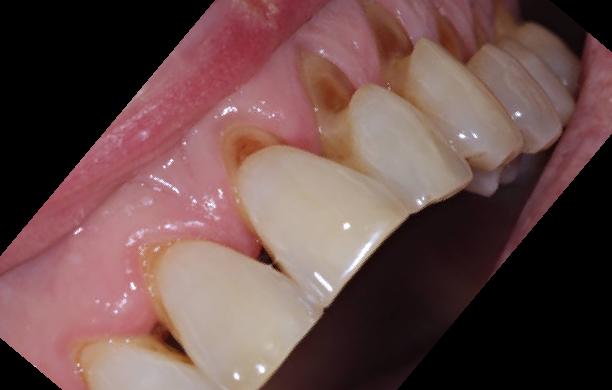
Condition: Gingivitis